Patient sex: F
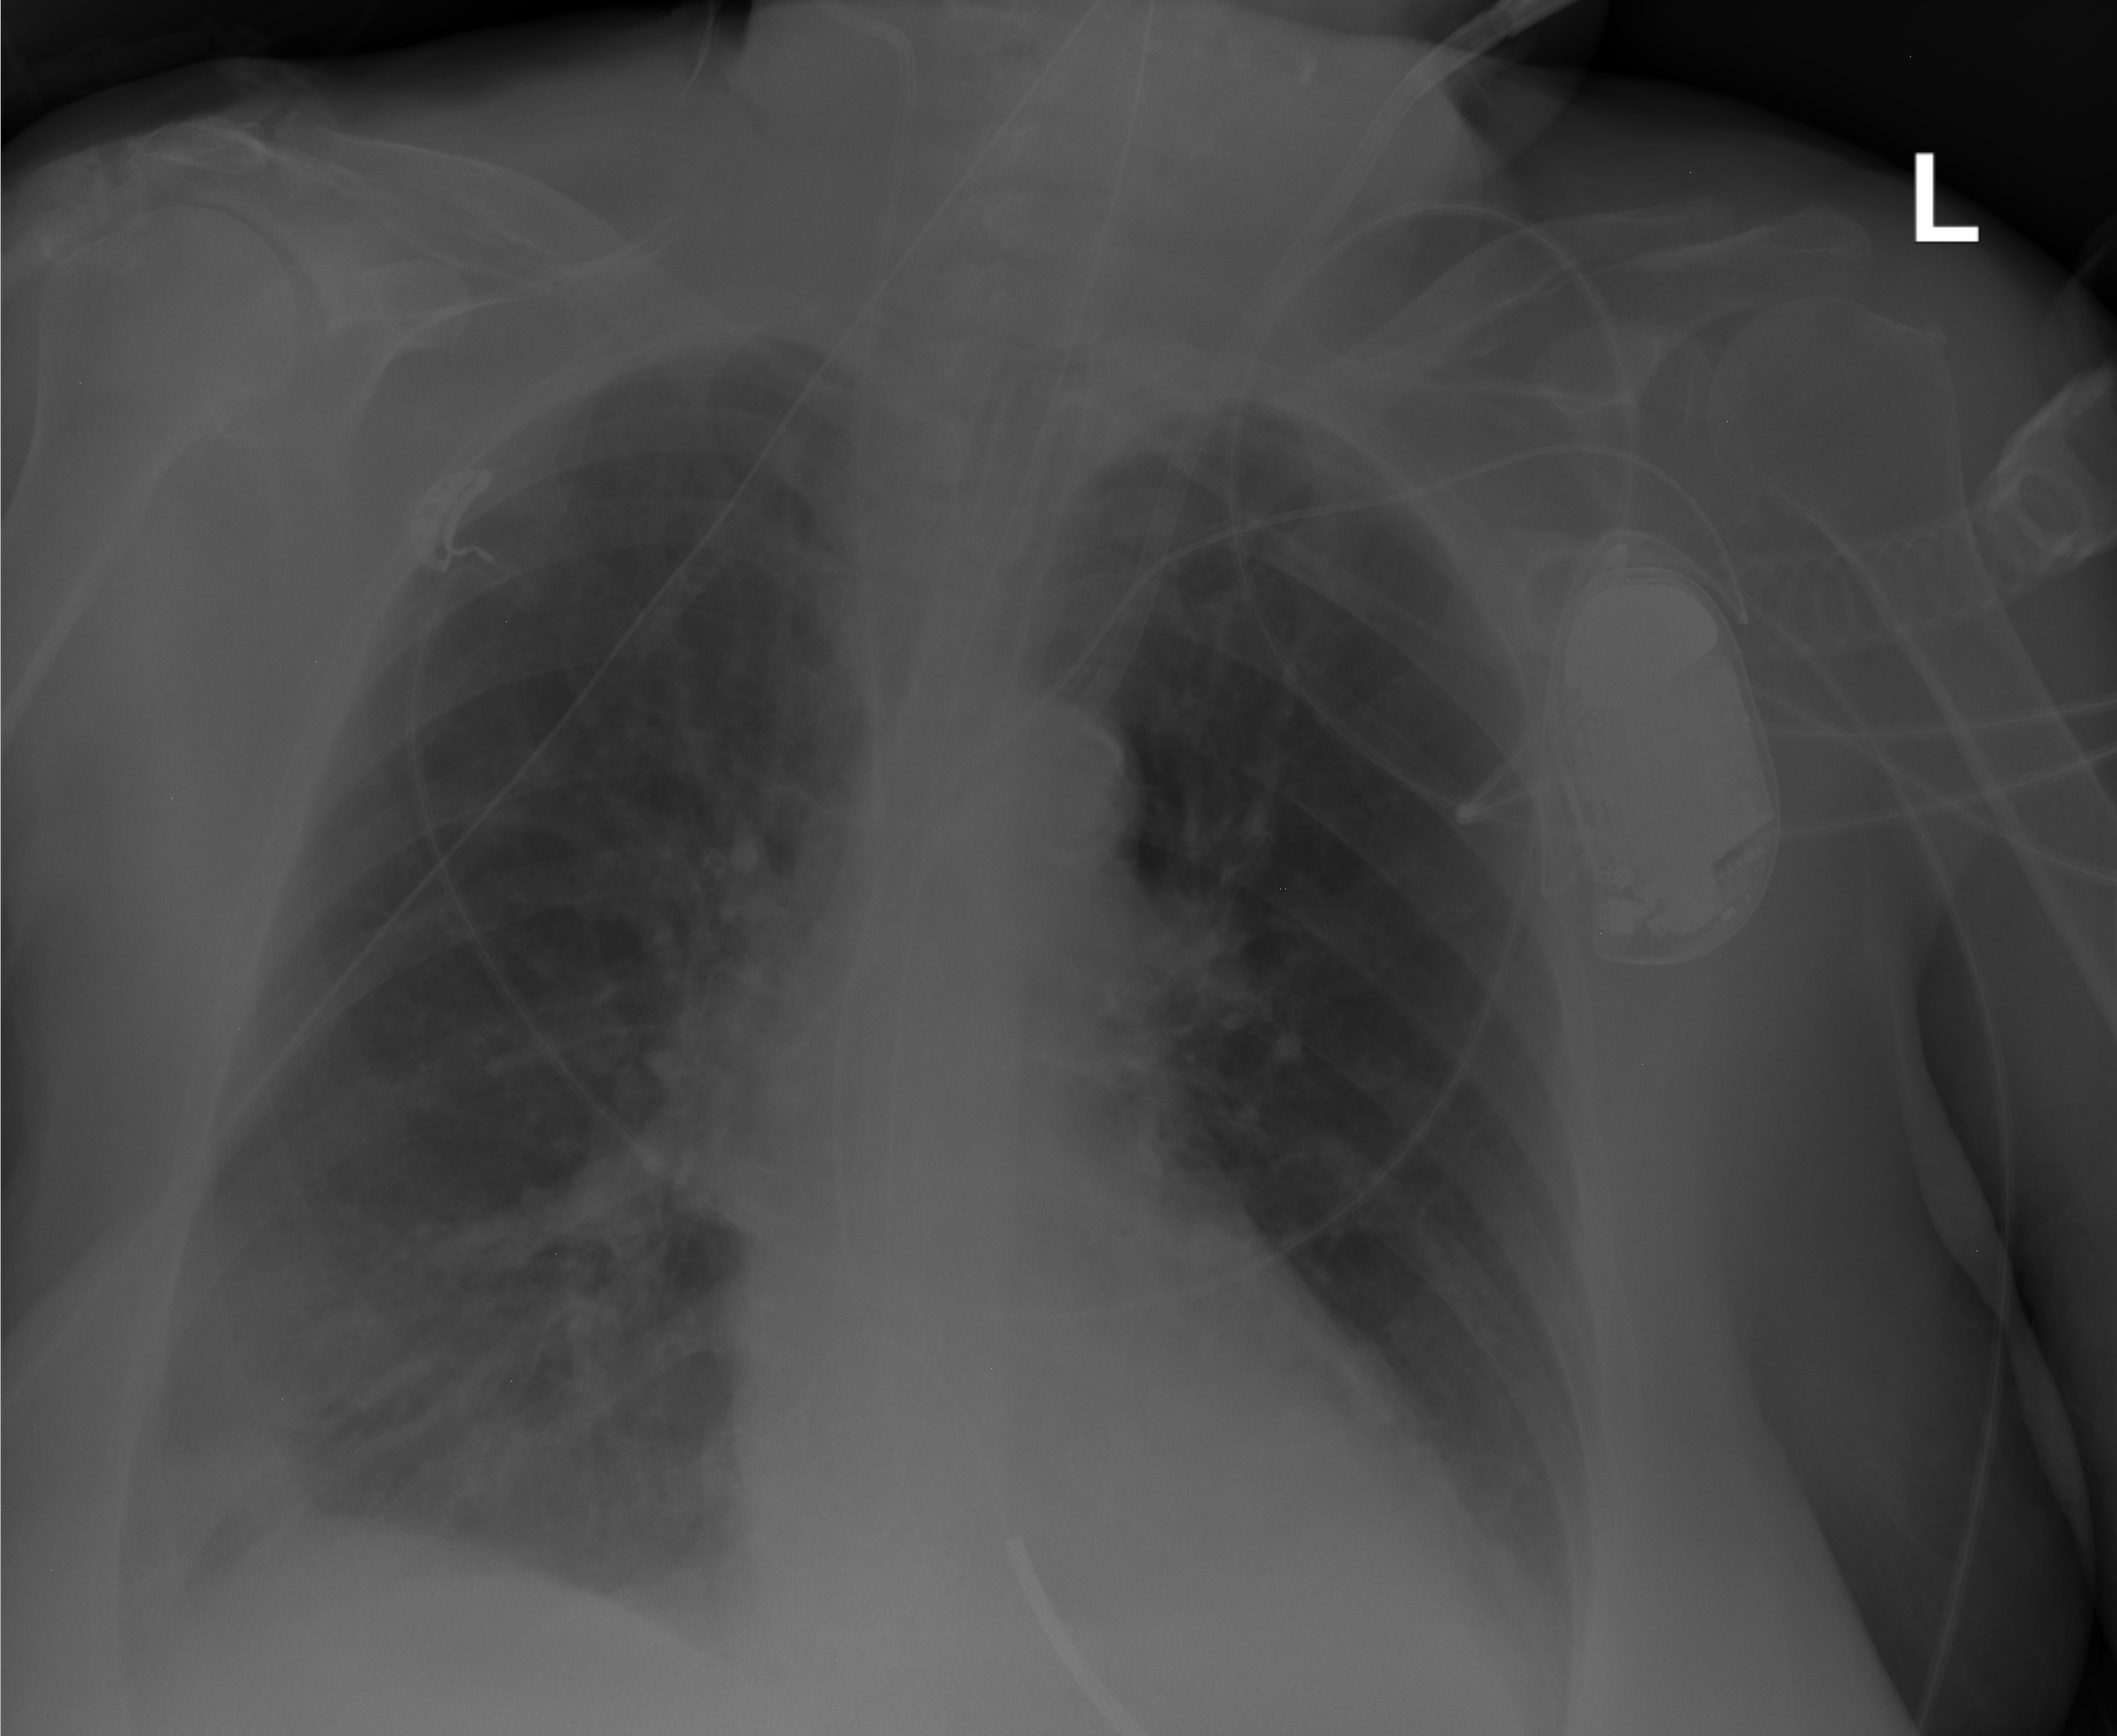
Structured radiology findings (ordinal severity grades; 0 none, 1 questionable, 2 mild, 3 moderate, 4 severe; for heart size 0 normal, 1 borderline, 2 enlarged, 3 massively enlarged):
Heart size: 0
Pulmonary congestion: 2
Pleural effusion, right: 2
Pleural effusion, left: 0
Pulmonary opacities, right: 0
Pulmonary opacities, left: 0
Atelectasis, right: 2
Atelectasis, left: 2